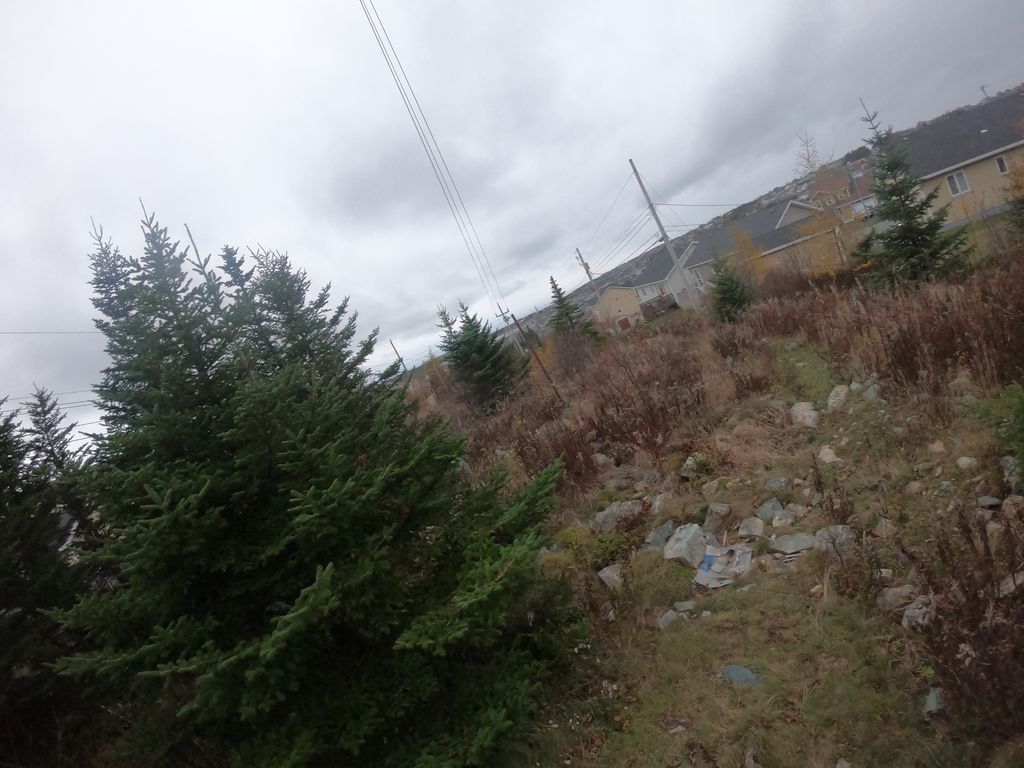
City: st_johns